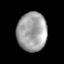
Tissue: lung
Cell type: Epithelial cells
Senescence score: 0.2366
Nuclear area (px): 1122
Mean DAPI intensity: 162.521